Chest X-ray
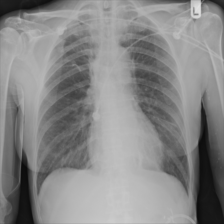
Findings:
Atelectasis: positive
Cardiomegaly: negative
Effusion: negative
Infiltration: positive
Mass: negative
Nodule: negative
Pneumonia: negative
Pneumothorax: negative
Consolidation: negative
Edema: negative
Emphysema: negative
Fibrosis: negative
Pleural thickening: negative
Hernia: negative